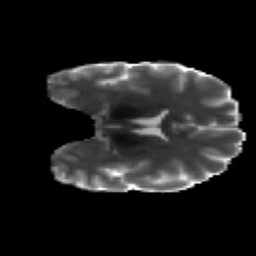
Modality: T2w
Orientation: coronal
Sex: female
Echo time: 0.114 s